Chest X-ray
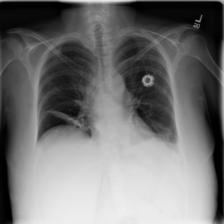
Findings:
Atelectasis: positive
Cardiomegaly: negative
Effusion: negative
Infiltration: positive
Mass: negative
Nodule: negative
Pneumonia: negative
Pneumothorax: negative
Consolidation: negative
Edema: negative
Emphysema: negative
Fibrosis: negative
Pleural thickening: negative
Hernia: negative